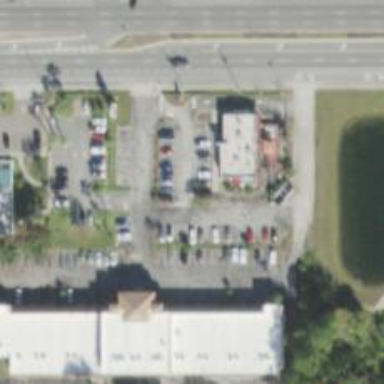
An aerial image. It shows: Parking space is available.